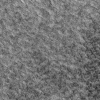
Atmospheric dust classification: not_dusty